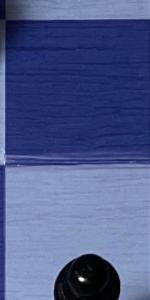
Label: Empty